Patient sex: F
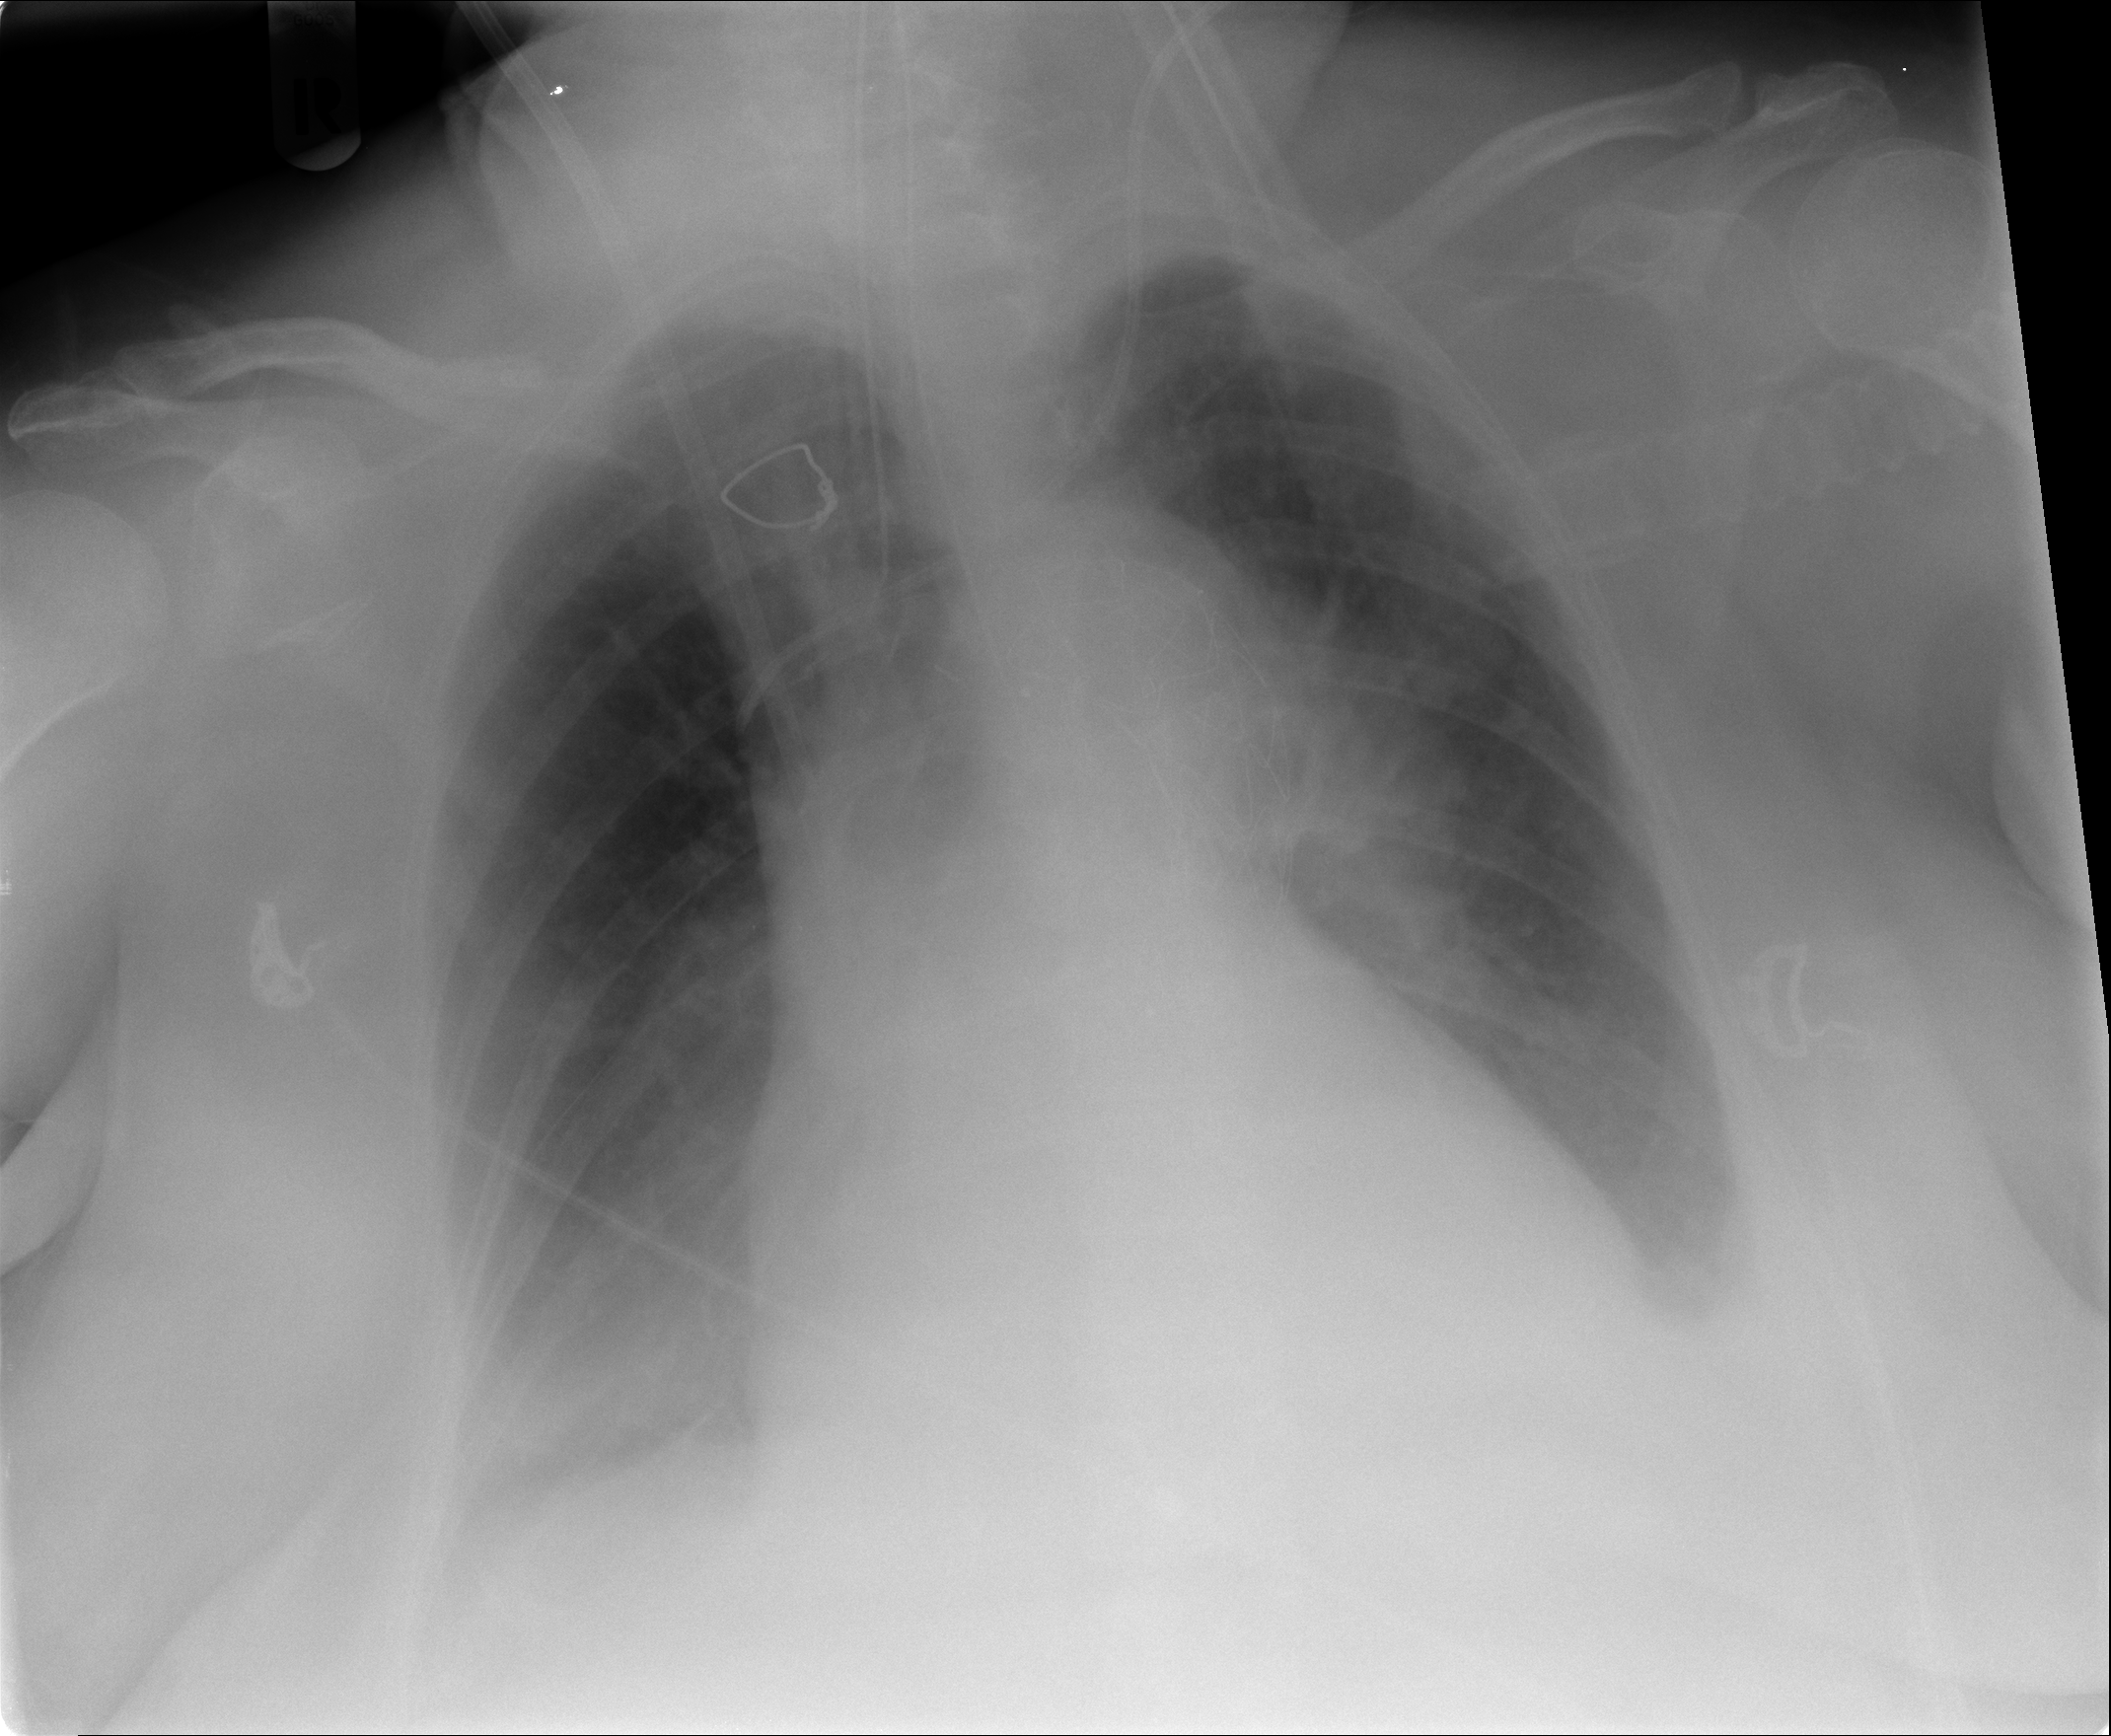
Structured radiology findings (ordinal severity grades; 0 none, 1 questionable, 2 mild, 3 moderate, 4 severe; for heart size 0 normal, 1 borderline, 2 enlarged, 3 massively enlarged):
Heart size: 2
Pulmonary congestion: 2
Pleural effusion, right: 1
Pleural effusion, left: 2
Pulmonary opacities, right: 0
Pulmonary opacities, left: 0
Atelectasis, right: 2
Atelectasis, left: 2